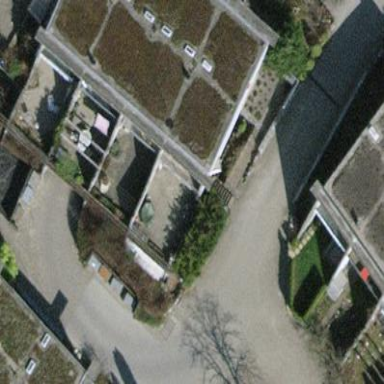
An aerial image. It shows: Terrace building.